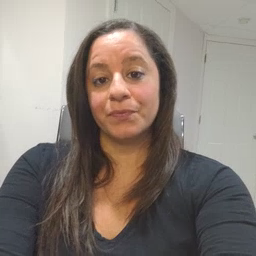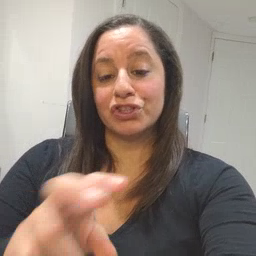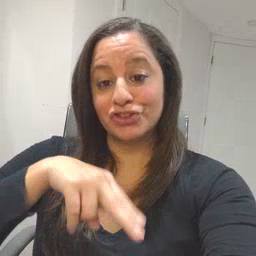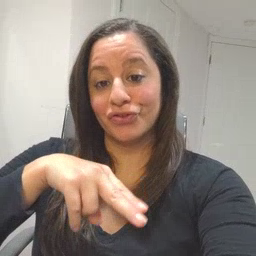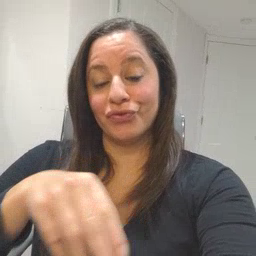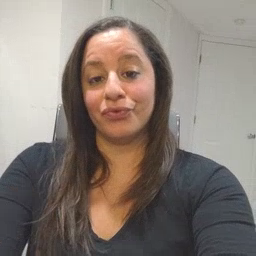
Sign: chair